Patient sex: M
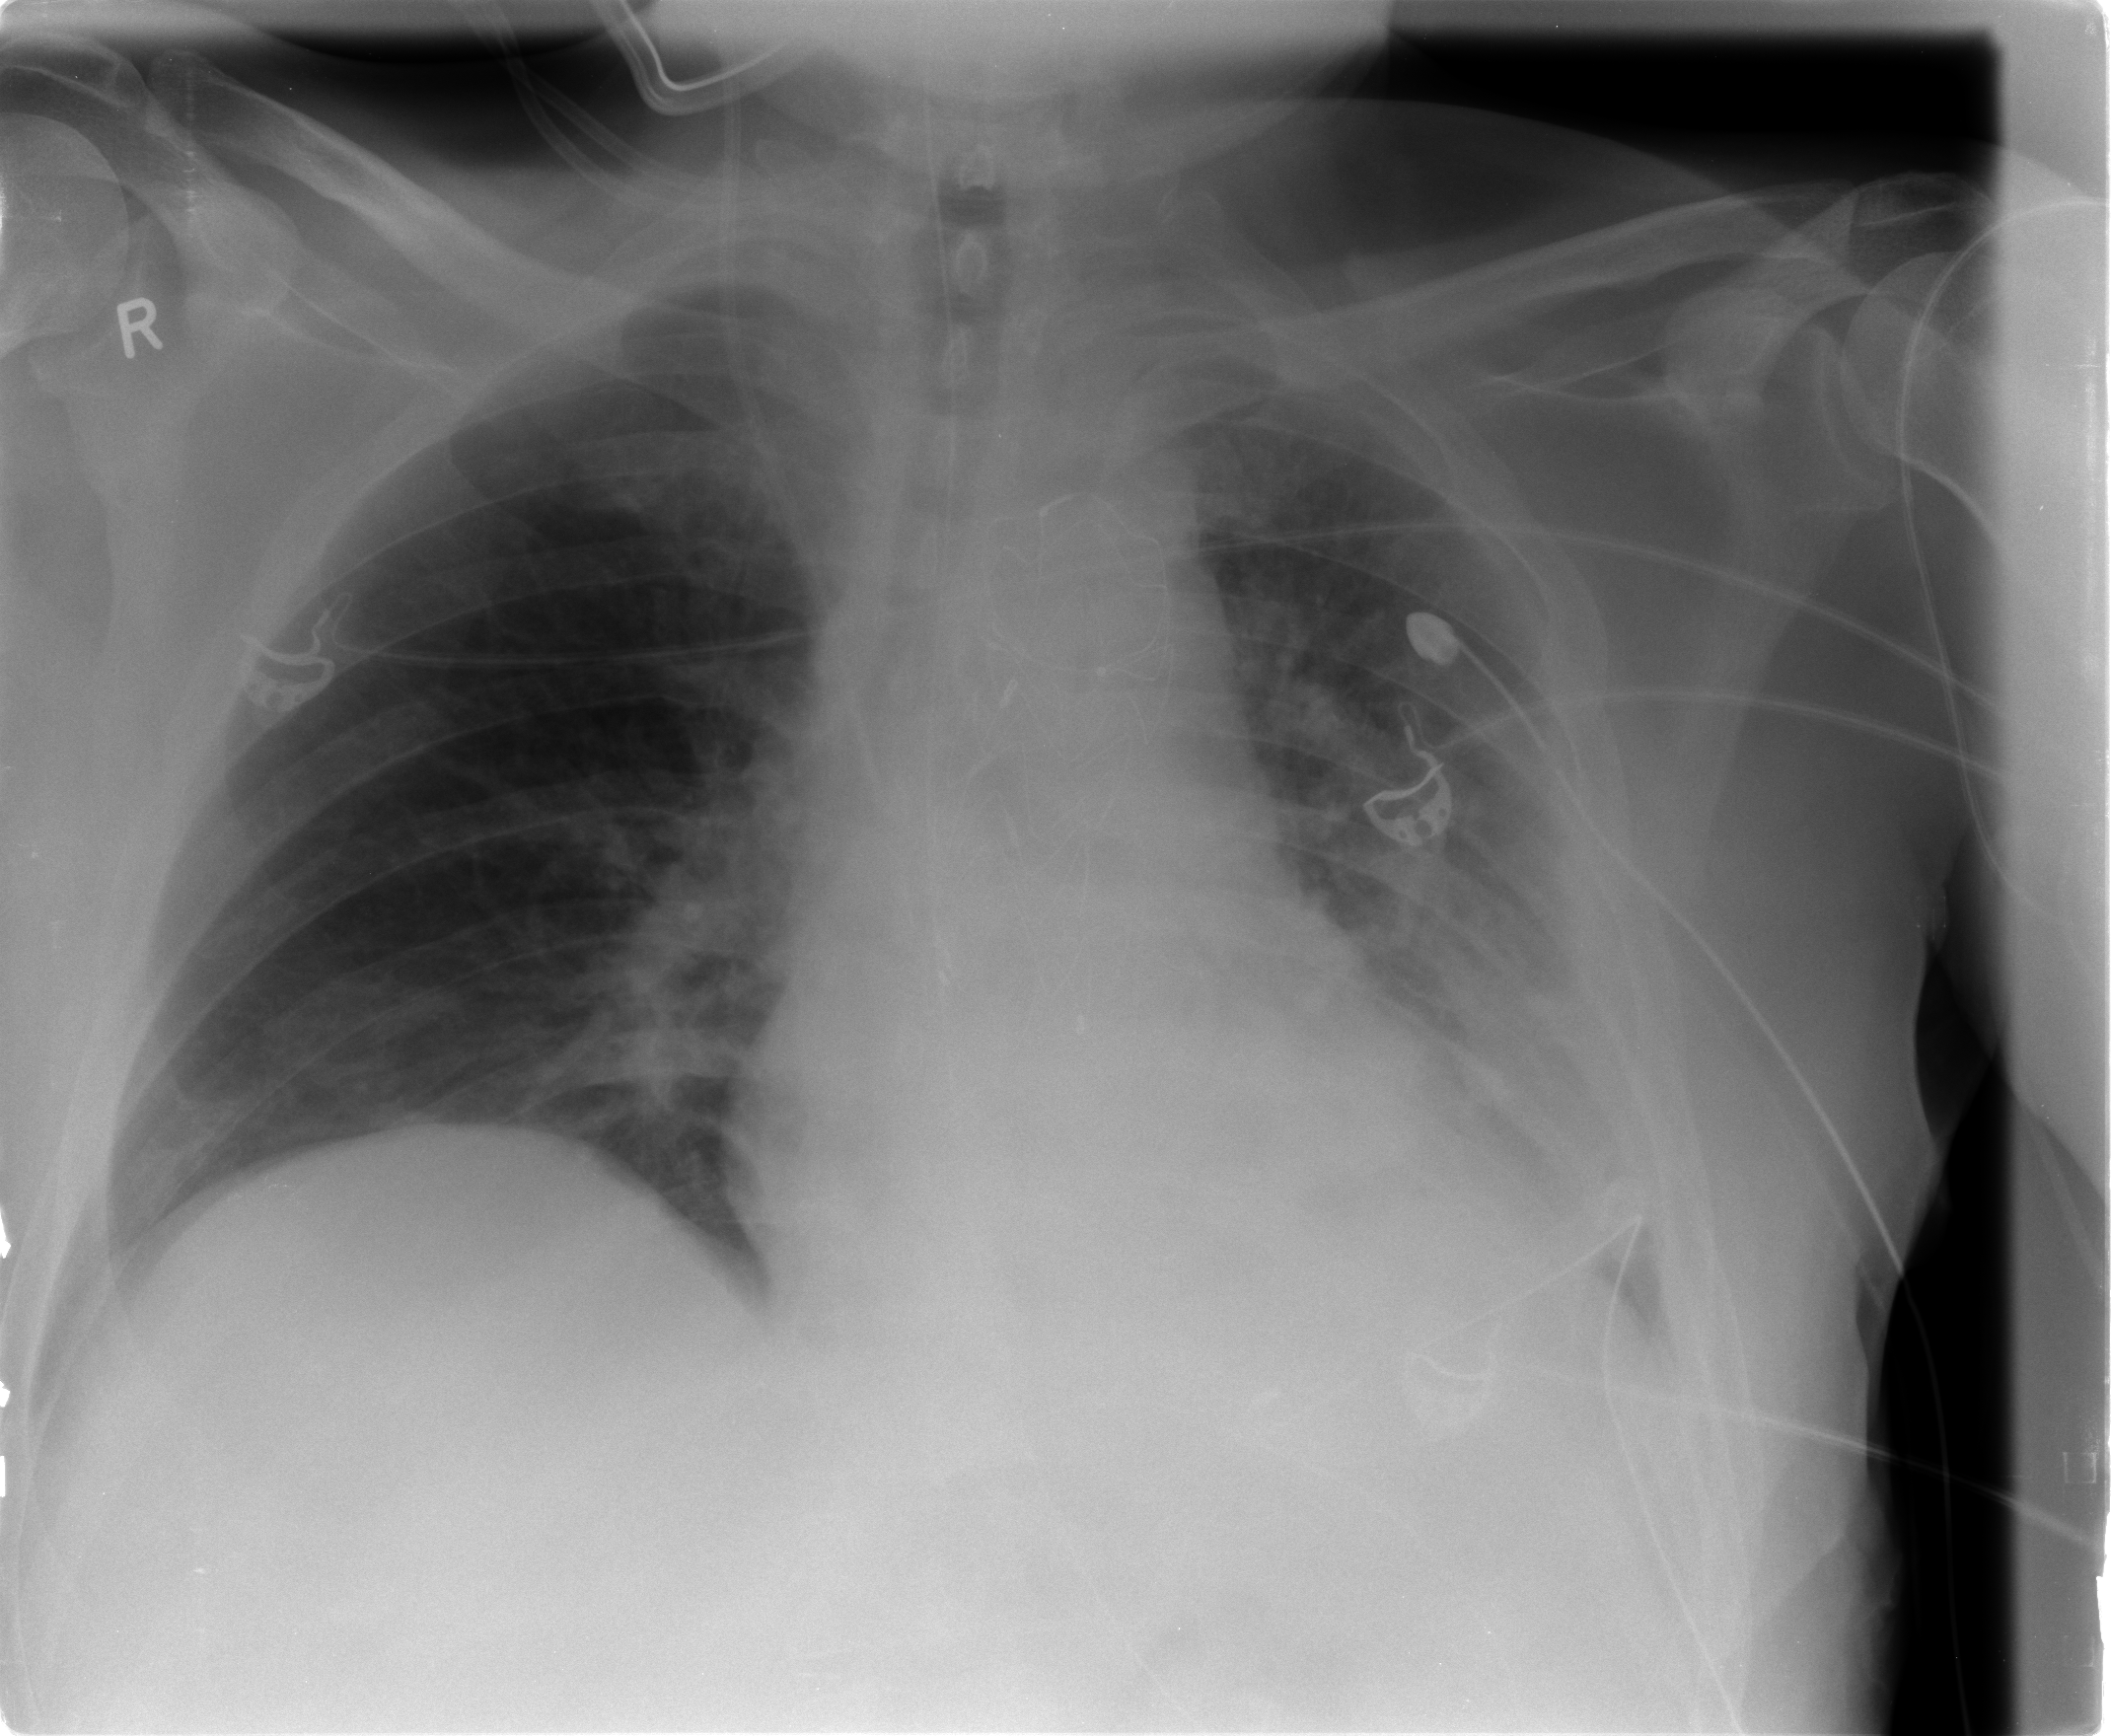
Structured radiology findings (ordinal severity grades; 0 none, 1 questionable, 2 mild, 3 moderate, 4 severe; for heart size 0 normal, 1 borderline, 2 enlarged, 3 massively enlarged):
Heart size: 0
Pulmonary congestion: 0
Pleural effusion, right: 2
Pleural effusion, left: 2
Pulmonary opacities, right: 0
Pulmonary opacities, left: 0
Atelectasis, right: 0
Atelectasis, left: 2